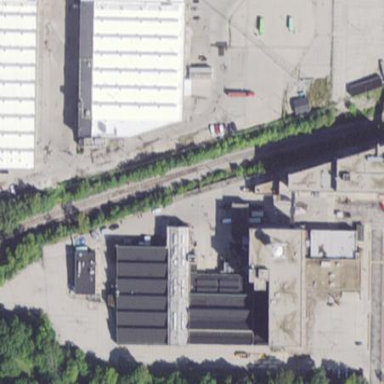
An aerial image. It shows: Industrial building used as office.